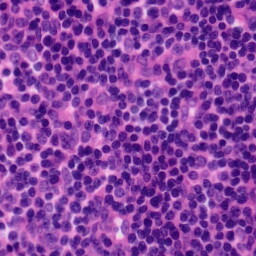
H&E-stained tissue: Tonsil